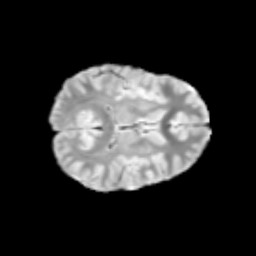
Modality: T2w
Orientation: axial
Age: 10
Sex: female
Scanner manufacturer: siemens
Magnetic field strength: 3 T
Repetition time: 3.8 s
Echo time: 0.07 s